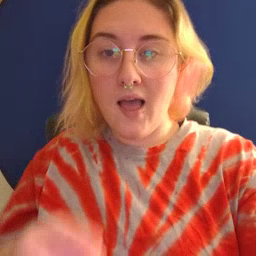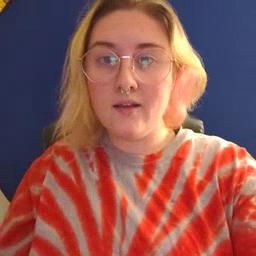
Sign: hide